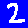
Digit: 2